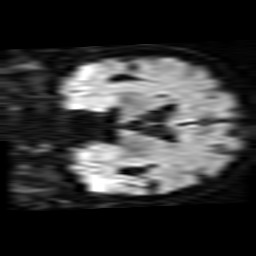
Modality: TRACE
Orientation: coronal
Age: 71
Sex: male
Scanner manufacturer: philips
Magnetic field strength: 1.5 T
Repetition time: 4.911 s
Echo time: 0.07794 s